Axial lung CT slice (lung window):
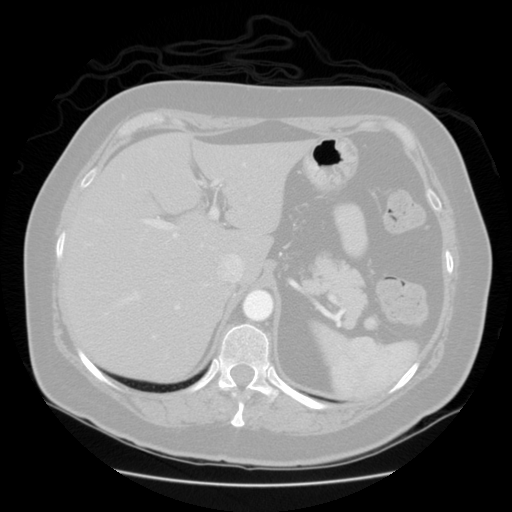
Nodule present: no